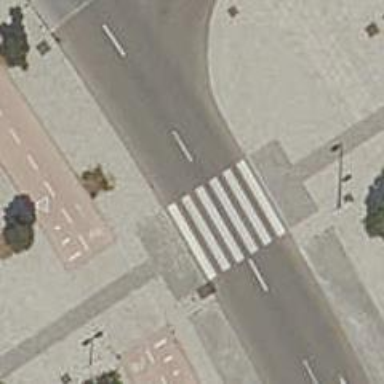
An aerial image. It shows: Uncontrolled crossing on the road.